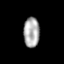
Tissue: prostate
Cell type: Myeloid cells
Senescence score: 0.7334
Nuclear area (px): 470
Mean DAPI intensity: 171.102